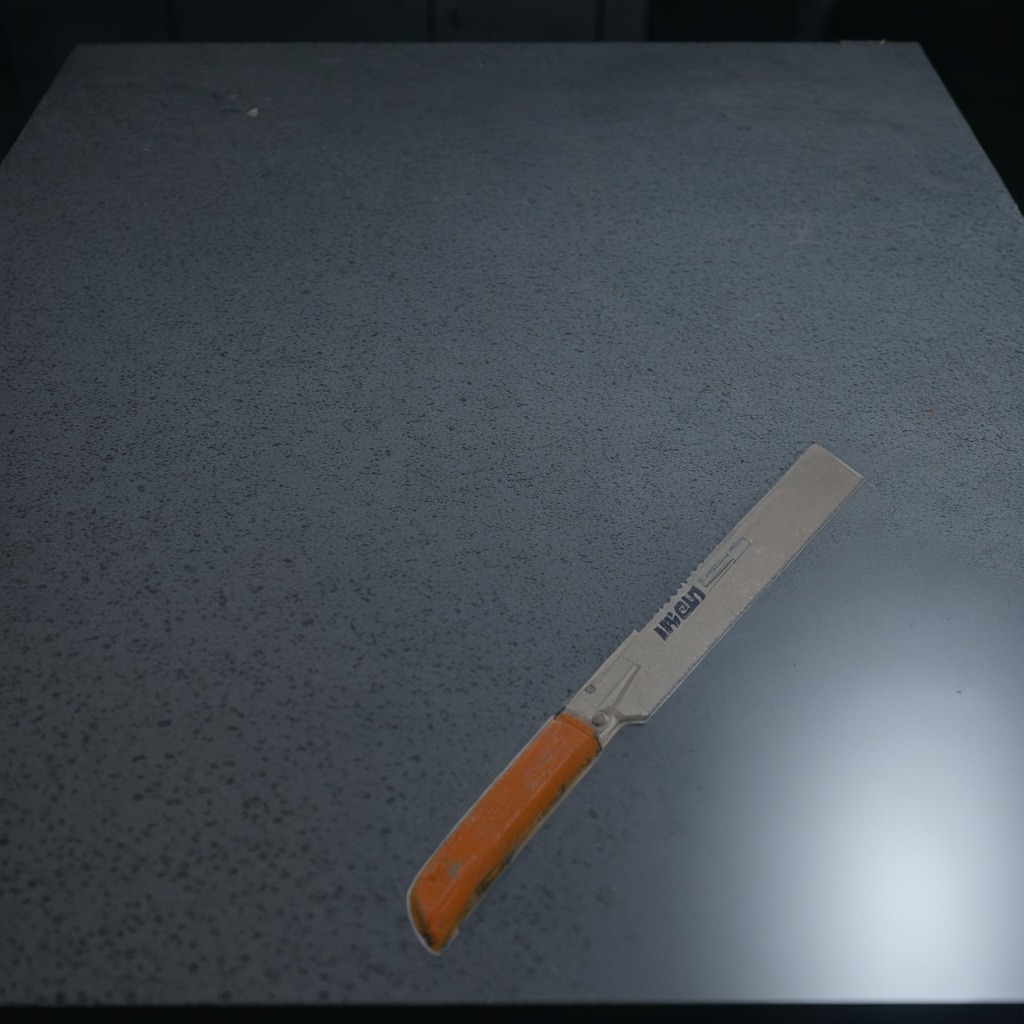
A metal saw is lying on a clean granite table inside a workshop at night.